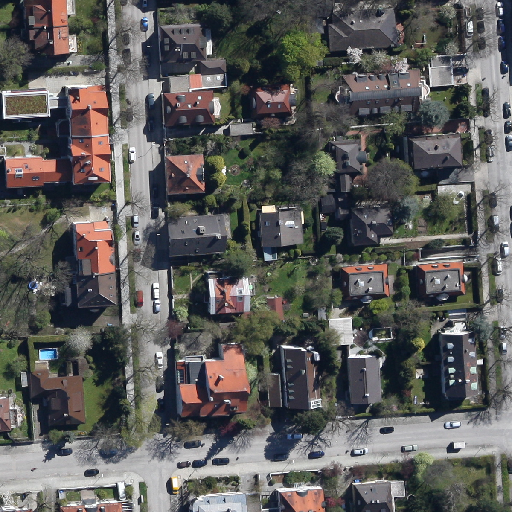
Referring expression: paved road